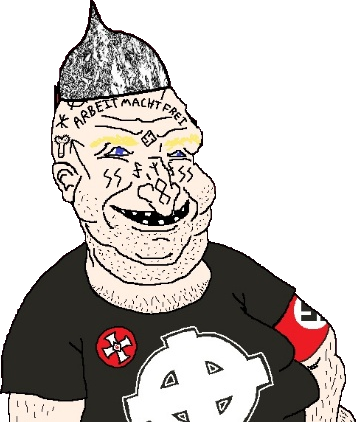
Label: 5_Bruce